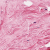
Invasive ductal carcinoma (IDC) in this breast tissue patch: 0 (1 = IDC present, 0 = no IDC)